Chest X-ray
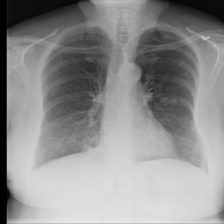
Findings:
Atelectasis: positive
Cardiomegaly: negative
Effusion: negative
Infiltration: positive
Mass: negative
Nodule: positive
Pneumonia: negative
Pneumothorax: negative
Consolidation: negative
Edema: negative
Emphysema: negative
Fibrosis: negative
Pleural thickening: negative
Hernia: negative